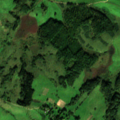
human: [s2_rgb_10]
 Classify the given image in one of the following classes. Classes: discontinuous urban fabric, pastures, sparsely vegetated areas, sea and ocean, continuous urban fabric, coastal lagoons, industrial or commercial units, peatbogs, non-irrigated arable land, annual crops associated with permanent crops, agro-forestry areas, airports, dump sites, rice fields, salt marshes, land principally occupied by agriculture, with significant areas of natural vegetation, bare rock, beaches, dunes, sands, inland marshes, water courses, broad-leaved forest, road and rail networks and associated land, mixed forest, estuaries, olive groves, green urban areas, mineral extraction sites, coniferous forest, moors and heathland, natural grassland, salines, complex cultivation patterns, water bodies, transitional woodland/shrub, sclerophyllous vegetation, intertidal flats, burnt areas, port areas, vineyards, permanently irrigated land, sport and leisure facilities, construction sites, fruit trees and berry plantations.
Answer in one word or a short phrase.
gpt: pastures, complex cultivation patterns, land principally occupied by agriculture, with significant areas of natural vegetation, transitional woodland/shrub